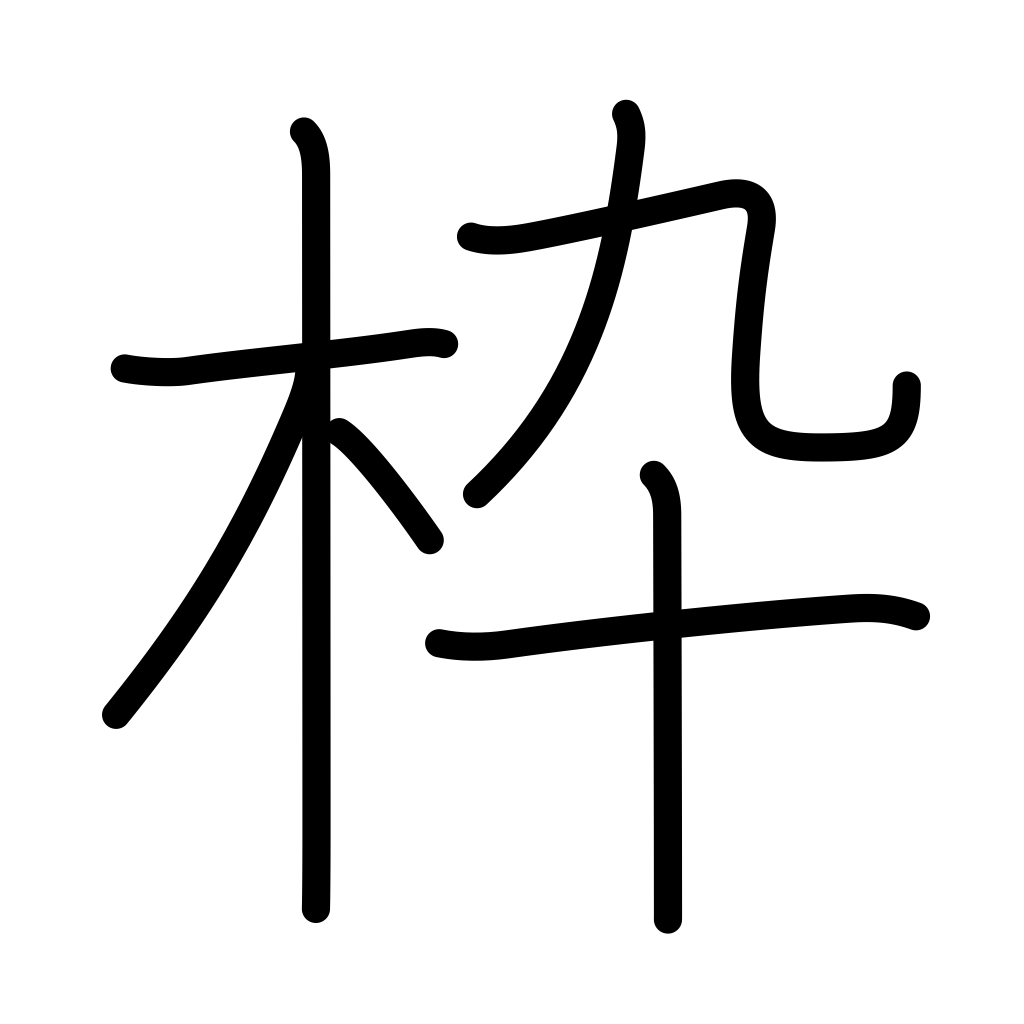
Meaning: frame, framework, spindle, spool, bounding-box